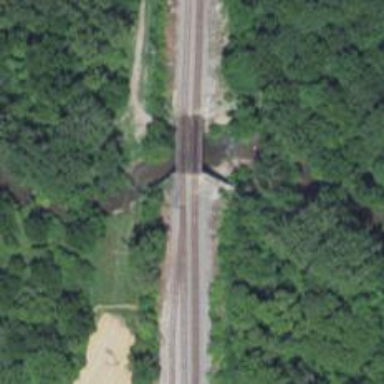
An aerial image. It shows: Bridge over railway line.